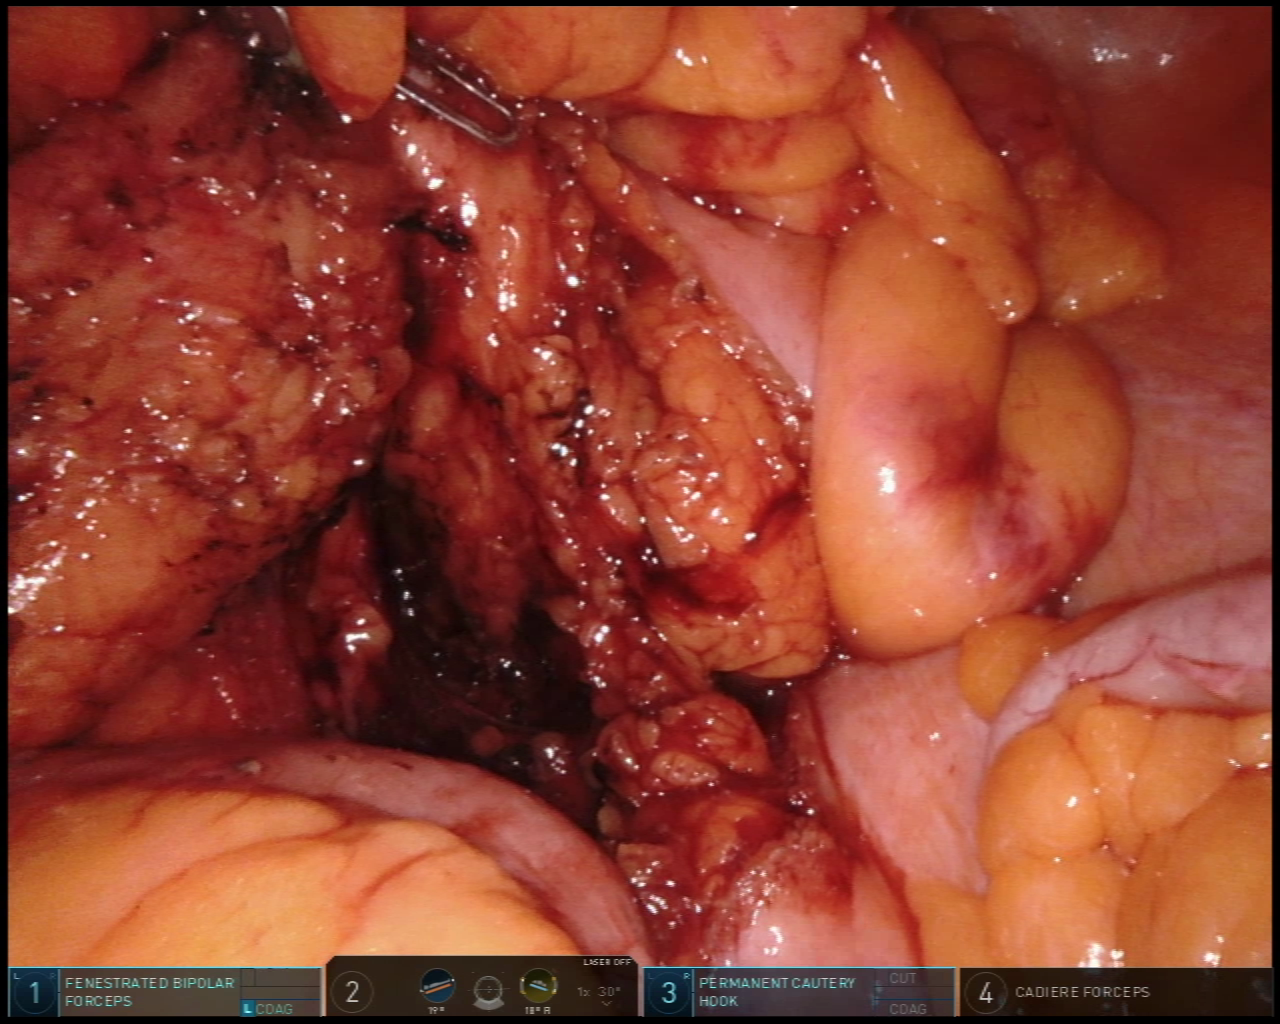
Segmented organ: abdominal_wall
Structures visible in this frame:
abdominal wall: yes
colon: no
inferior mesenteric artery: no
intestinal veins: no
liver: no
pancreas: no
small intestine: yes
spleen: no
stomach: no
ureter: no
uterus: no
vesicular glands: no